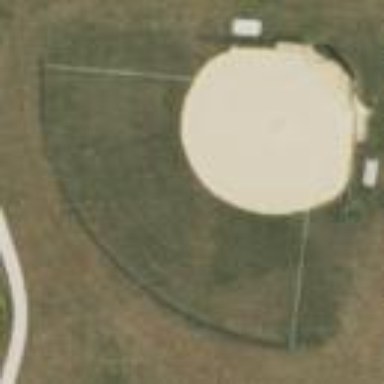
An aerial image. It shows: Baseball pitch for leisure land.